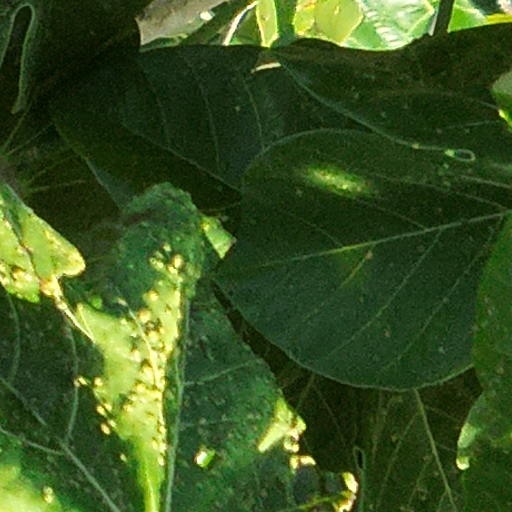
Species: Sterculia apetala
GBIF accepted scientific name: Sterculia apetala
Crown area (m\u00b2): 319.292